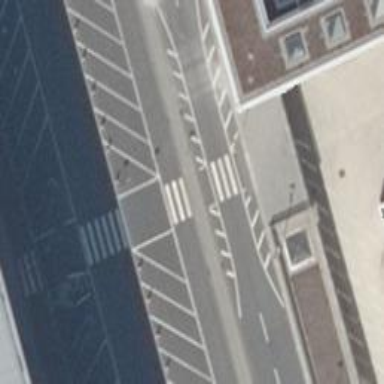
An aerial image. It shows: Uncontrolled zebra crossing on the road.